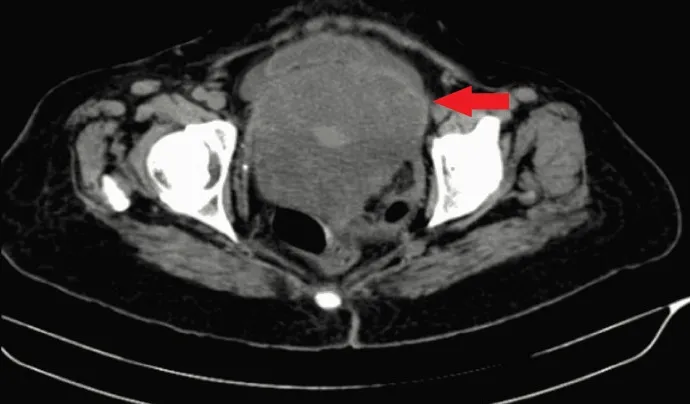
A contrast-enhanced CT scan revealed a large heterogeneously enhancing mass lesion in abdominopelvic region. CT: Computed tomography.
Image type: radiology (ct)